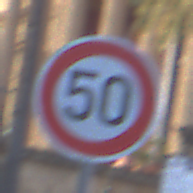
Verkehrszeichen: Geschwindigkeit50
Umgebung: Outdoor, Urban
Tageszeit: SunriseSunset
Wetter: PartlyCloudy
Licht: Natural
Jahreszeit: NotSpecified
Kontrast: LowContrast